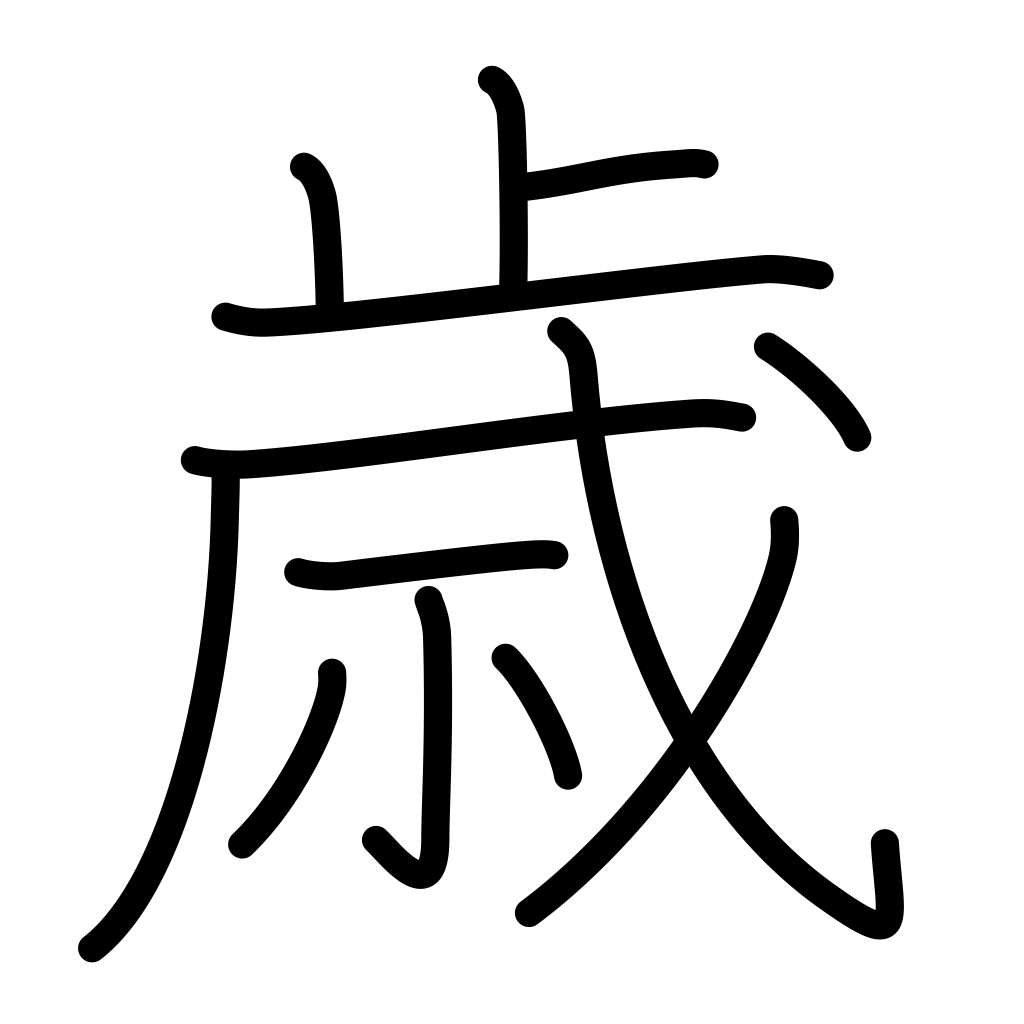
Meaning: year-end, age, occasion, opportunity